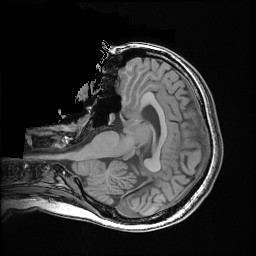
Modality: T1w
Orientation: axial
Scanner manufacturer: ge
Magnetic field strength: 3 T
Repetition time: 0.009184 s
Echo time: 0.00368 s